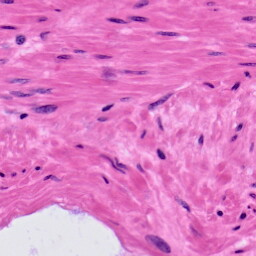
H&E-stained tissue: Prostate